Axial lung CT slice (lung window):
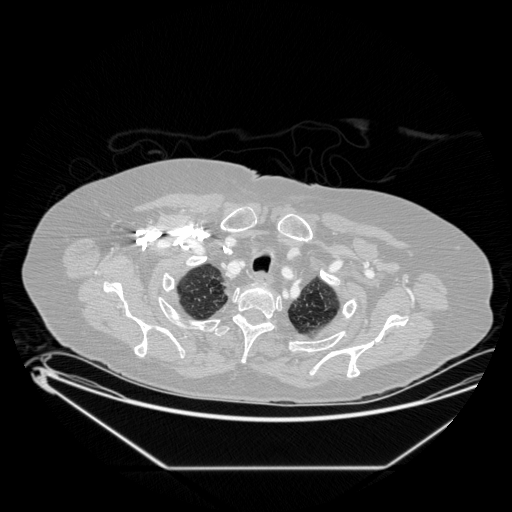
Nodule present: no